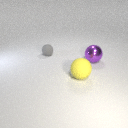
large purple metal sphere to the right of large yellow rubber sphere